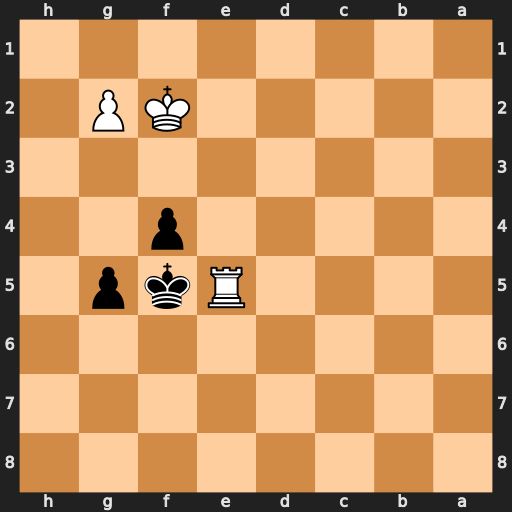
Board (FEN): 8/8/8/4Rkp1/5p2/8/5KP1/8
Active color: b
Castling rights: -
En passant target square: -
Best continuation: Kxe5 Kf3 Kf5 g3 g4+ Ke2 f3+